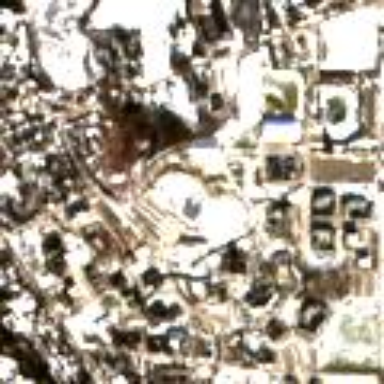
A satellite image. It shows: University.